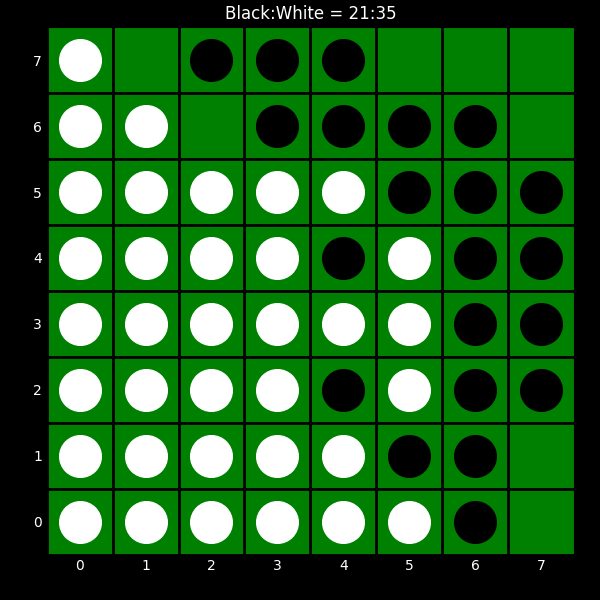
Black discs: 21
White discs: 35